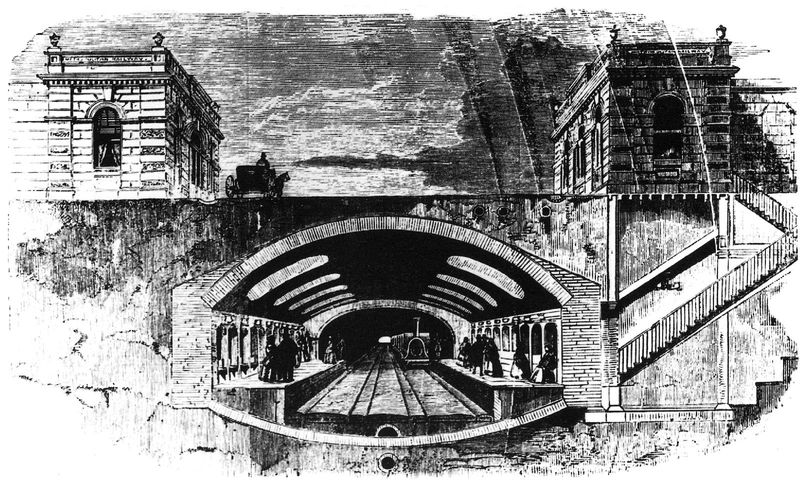
Titel: Metro in London. Aus: Universal Illustrated, London 1867
Schlagwörter: menschen, stadt, straße, zeichnung, gebäude, häuser, boden, zug, mauer, grafik, droschke, kutsche, treppen, balken, stufen, berlin, untergrund, türme, druck, schwarzweiß, bahnhof, metro, bahn, eisenbahn, verkehr, gleise, haltestelle, schienen, querschnitt, tunnel, aufriss, straßenbahn, unterirdisch, u-bahn, röhre, überirdisch, bahnsteige, gleissystem, u.bahnhof